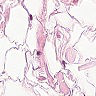
Metastatic tissue present: no